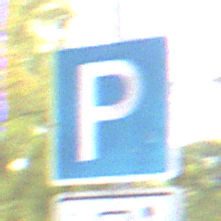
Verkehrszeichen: Parken
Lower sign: MehrspurigeFahrzeugeFrei11
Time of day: MorningAfternoon
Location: Outdoor (Urban)
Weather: PartlyCloudy
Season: NotSpecified
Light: Natural